Aerial crown-view tile of a tropical tree (Barro Colorado Island, Panama), acquired 20240716:
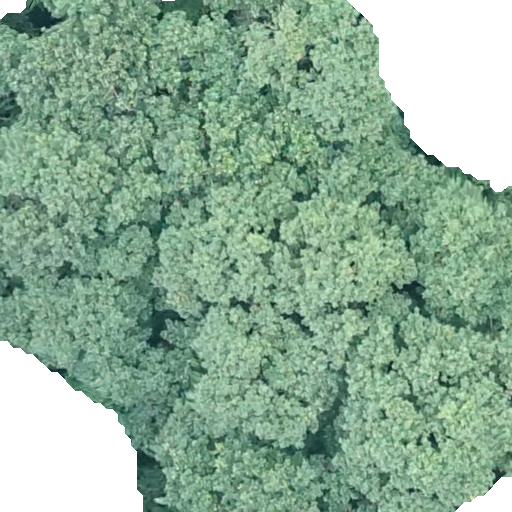
Species: Hieronyma alchorneoides
GBIF accepted scientific name: Hieronyma alchorneoides
Crown area: 441.561 m²